Question: I am building a to do list:
What I intend to do is for each task if I click on the tick symbol it should convert to yellow meaning complete. Now the problem is that for the first element it works pretty well i.e it toggles between white and yellow (meaning task is completed) but if I add more than one task then it does not work(no action at all). I am not thinking of adding dynamic id or classes with numbers. How do I fix them.
Now I am returning this lower portion in <URL>and the returned html looks like this:
'''
<div class="row datasection">
<div class="todo">
<div class="databox col s6 offset-s1 waves-effect">
<p class="checkglyph1 checkglyph2">Task no 1</p>
<a>
<i class="material-icons checkglyph checkglyph1 checkglyph2 glyphcolor">check</i>
</a>
</div>
</div>
</div>
'''
JavaScript code:
'''
var calendardata = document.getElementById('date1');
var addbutton = document.querySelector('.addbutton');
var todo = document.querySelector('.todo');
addbutton.addEventListener('click', function() {
/* body to return the html */
if (data.value) {
var newdiv = document.createElement("div"); // Create a <button> element
newdiv.classList.add("databox", "col", "s6", "waves-effect");
//console.log(newdiv);
todo.appendChild(newdiv);
//console.log(newdiv.parentNode);
var newpar = document.createElement("p");
newpar.classList.add("checkglyph1", "checkglyph2");
var node = document.createTextNode(data.value + "." + " " + calendardata.value);
var newa = document.createElement("a");
newdiv.appendChild(newa)
var newglyph = document.createElement("i");
newglyph.classList.add("material-icons", "checkglyph", "checkglyph1", "checkglyph2", "glyphcolor");
var node1 = document.createTextNode("check");
newa.appendChild(newglyph);
newglyph.append(node1);
newpar.appendChild(node);
newdiv.appendChild(newpar);
data.value = "";
calendardata.value = "";
created = true;
console.log("before glyh created");
//code to perform action on the click of the tick symbol
var glyph = document.querySelector(".glyphcolor");
var par = document.getElementsByClassName('checkglyph2');
console.log(glyph);
console.log(par.length);
console.log(this);
glyph.addEventListener('click', function() {
console.log("This is :")
console.log(this);
glyph.classList.toggle("checkglyph1");
console.log(this)
})
}
})
'''
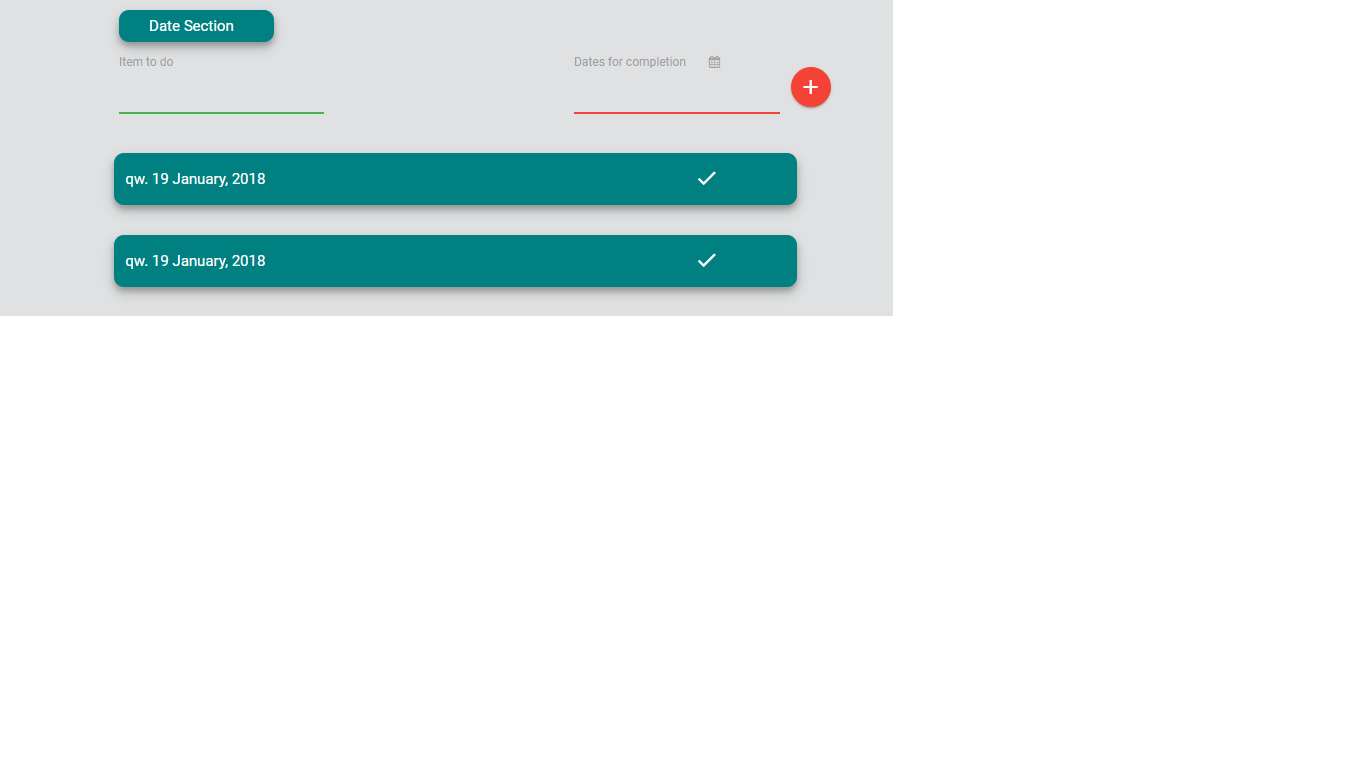
Answer: First the code responsible for marking a task as complete should be outside the click event (i.e 'addbutton'), also you have to use <URL> to get all '.glyphcolor' elements, iterate over and add event listener to each one of them:
'''
var glyph= document.querySelectorAll(".glyphcolor");
for (var i = 0; i < glyph.length; i++) {
glyph[i].addEventListener('click', function(event) {
this.classList.toggle("checkglyph1");
});
}
'''
Remember that <URL> always return the first matched element that's why it works only for the first task
create glyph listener during the task creation: each task added, attach a listener to 'i' element:
'''
...
var newglyph = document.createElement("i");
newglyph.classList.add("material-icons", "checkglyph", "checkglyph1", "checkglyph2", "glyphcolor");
newglyph.addEventListener('click', function(event) {
this.classList.toggle("checkglyph1");
});
var node1 = document.createTextNode("check");
...
'''